Field crop: maize
Growth stage: 2
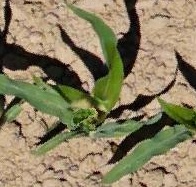
Species: maize